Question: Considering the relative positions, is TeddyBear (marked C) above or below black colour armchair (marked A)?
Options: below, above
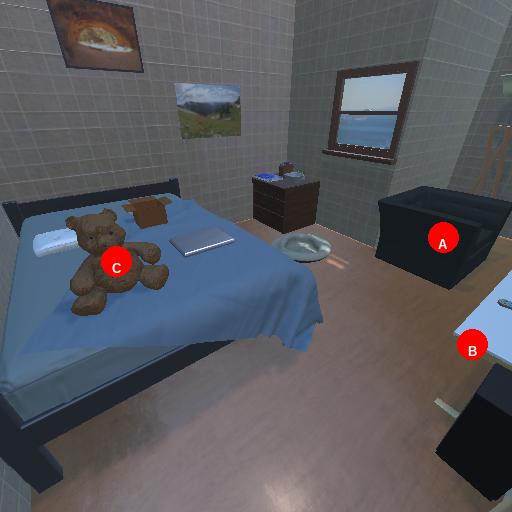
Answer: below